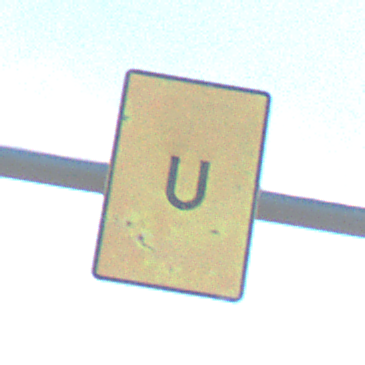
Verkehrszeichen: AnkuendigungOderFortsetzungUmleitungOhnePfeilsymbol
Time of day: Midday
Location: Outdoor (Urban)
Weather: Clear
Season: NotSpecified
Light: Natural